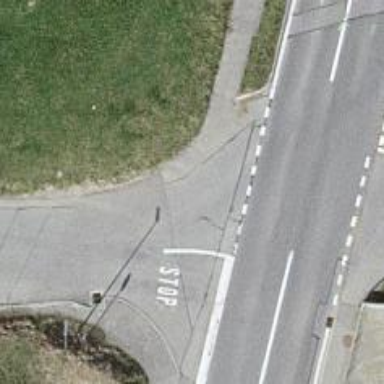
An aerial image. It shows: Road with stop sign.